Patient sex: M
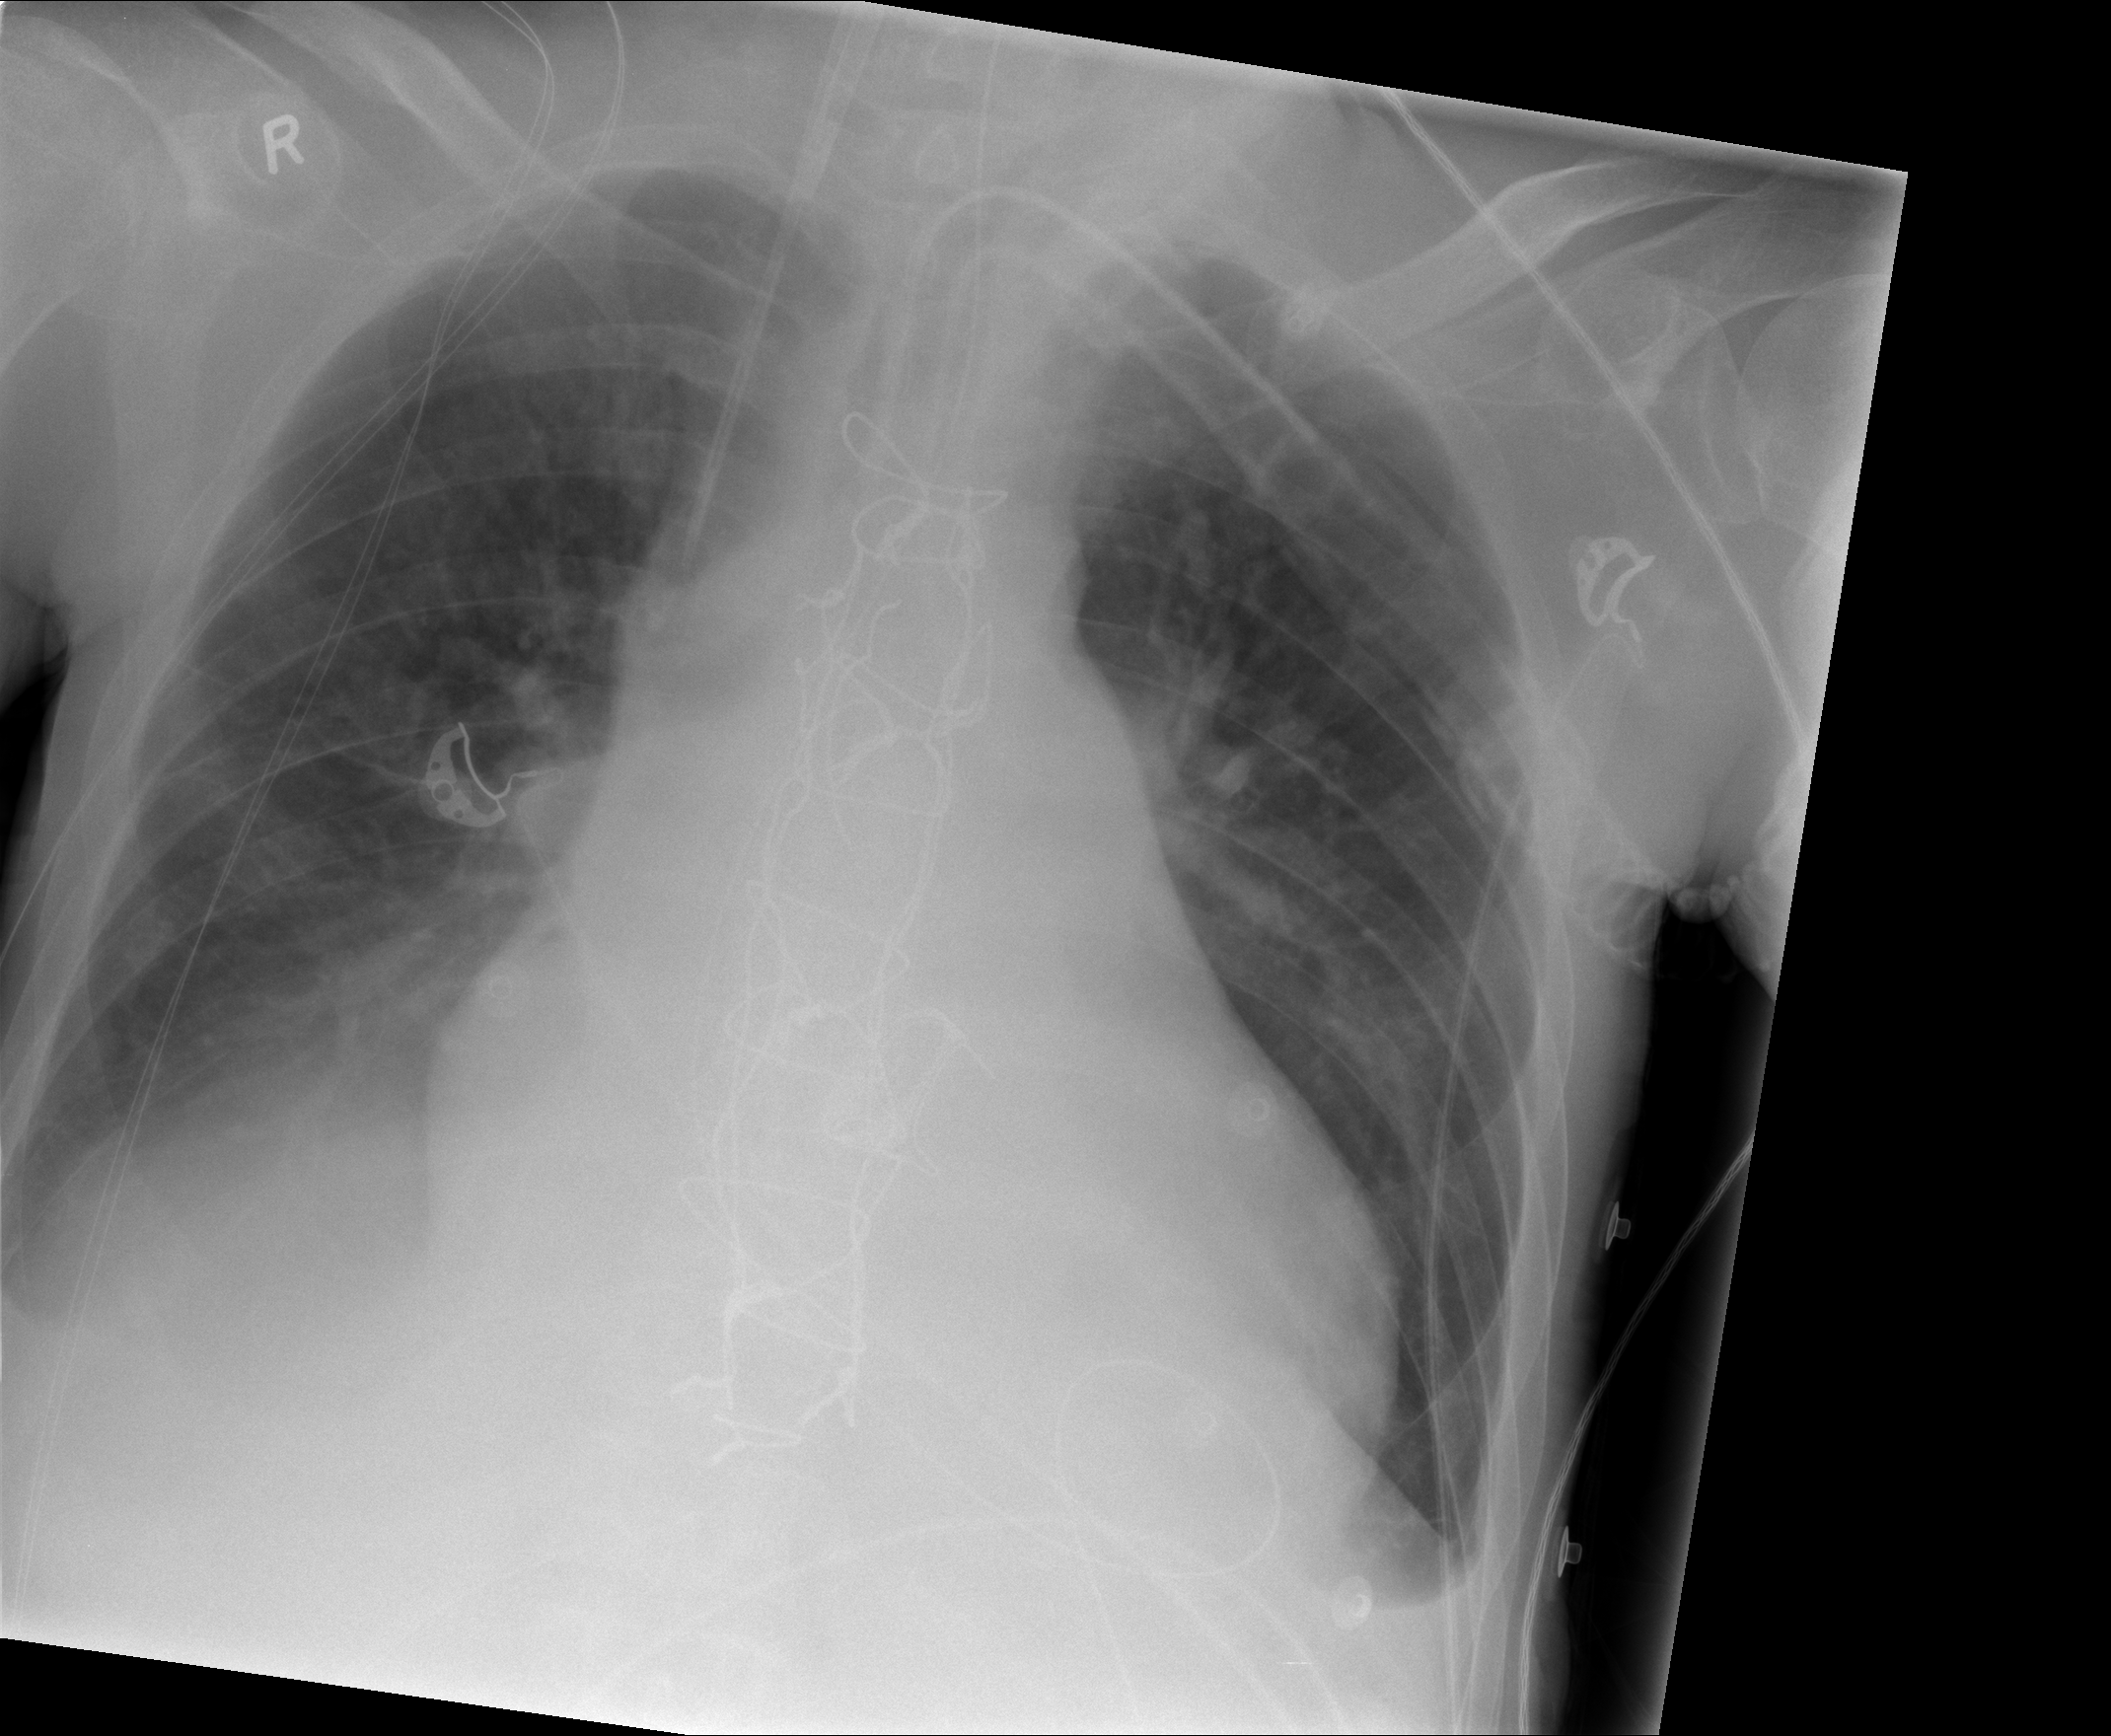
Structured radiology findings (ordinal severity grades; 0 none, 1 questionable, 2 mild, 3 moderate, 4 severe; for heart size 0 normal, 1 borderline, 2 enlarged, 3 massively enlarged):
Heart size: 3
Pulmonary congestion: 2
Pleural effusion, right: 1
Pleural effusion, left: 2
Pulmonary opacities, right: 2
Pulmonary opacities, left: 2
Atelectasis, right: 2
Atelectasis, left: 2